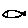
Label: fish